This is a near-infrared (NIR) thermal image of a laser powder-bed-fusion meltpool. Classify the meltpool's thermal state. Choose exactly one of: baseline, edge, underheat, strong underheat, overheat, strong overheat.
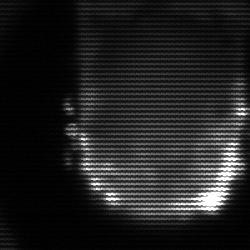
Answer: baseline